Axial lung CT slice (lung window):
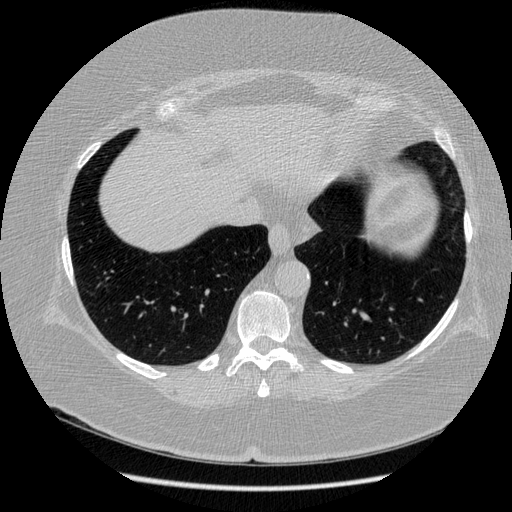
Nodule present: no